Question: i am working on integrating fb login to our own application.
Problem is example i downloaded it's working fine,when use the code in my project its getting error
I Checked the and in the url page they both are same.

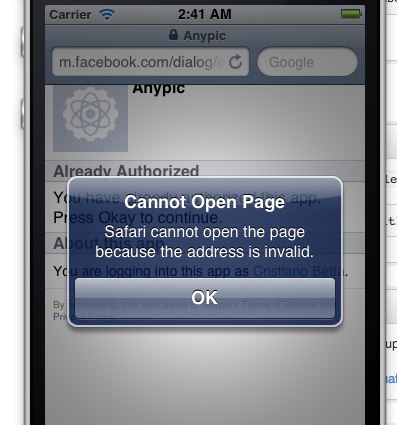
Answer: After User authorizes the App. Facebook request the browser to launch the app that requested access. That url is based on App's url schemes ( defined in App's plist). So you need to double check that. Safari shows error because it cannot find the url scheme -> Invalid URL
it is of the form like 'fb<myAppId>'.
After that do a clean build of project and run.